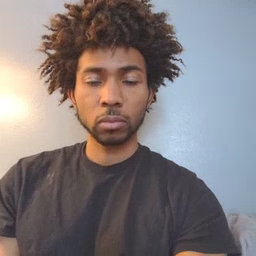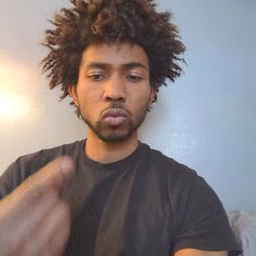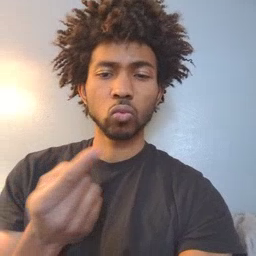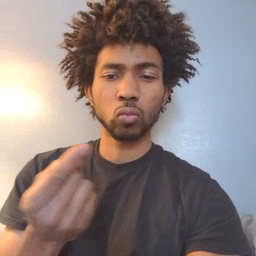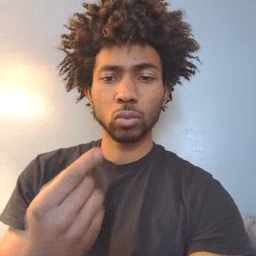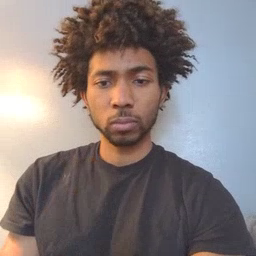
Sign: owie